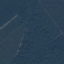
Land use / land cover class: Forest